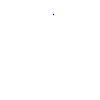
Particle: pion